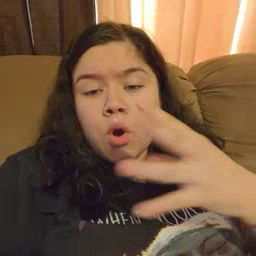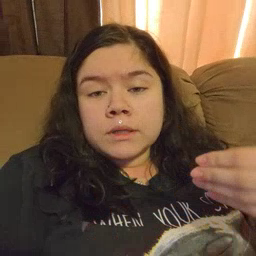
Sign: story